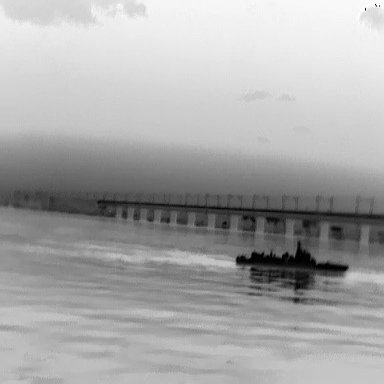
There is a warship in the infrared image.